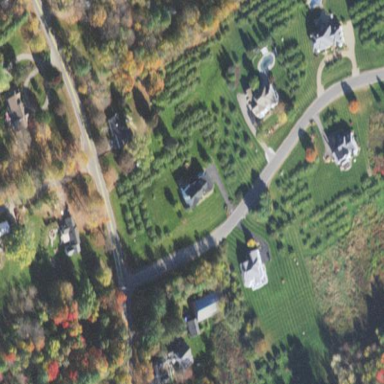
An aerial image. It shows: Orchard.